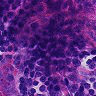
Metastatic tissue present: no